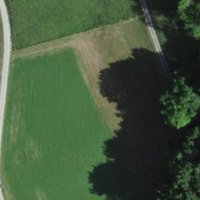
EUNIS habitat code: 25
Species observed at this site:
Primula veris